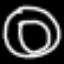
Label: donut